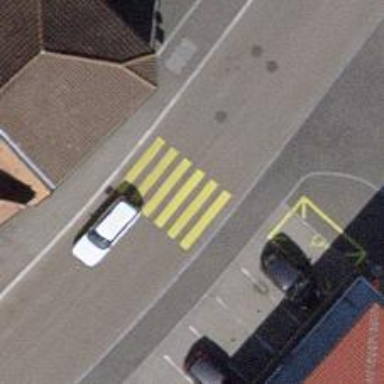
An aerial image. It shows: Crossing with marking on the road.